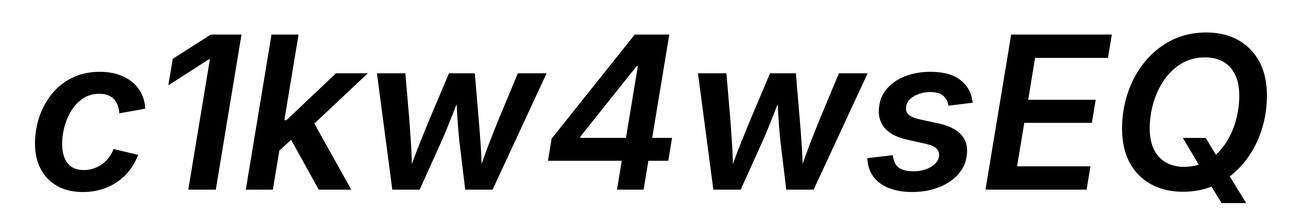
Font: Inter-Italic_SemiBold_Italic